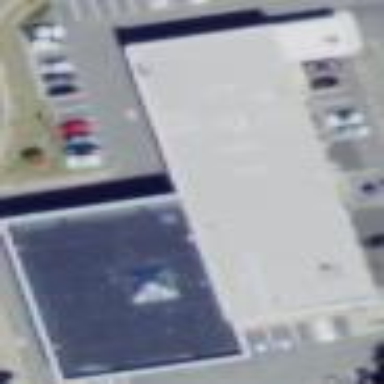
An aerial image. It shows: Building housing car shop.